Question: I have this scenario

I need to return the last and second to last records with the same type_id searching all records in the table
Example:
Article ID | Last Article ID that uses the same type_id on your details of the Article ID from the first column
With this data above would be the following return:
'''
Article ID - Last Article ID with the same type_id
4 - 2
3 - null
'''
How can be the query to return this result?
Thanks
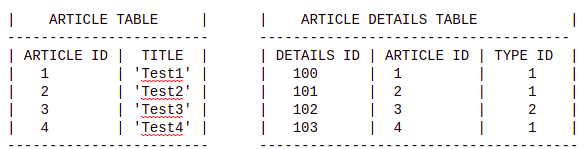
Answer: In MySQL 8.0, you can use 'lag()' and 'row_number()':
'''
select
article_id,
last_article_id
from (
select
article_id,
lag(article_id) over(partition by type_id order by details_id) last_article_id,
row_number() over(partition by type_id order by details_id desc) rn
from mytable
) t
where rn = 1
'''